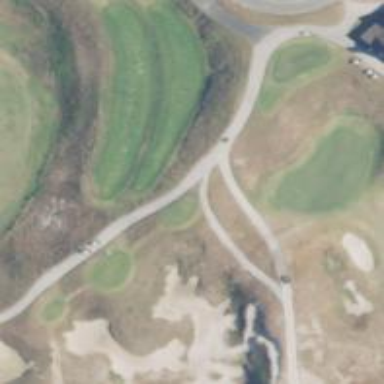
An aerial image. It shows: Path for both roads and golfers.